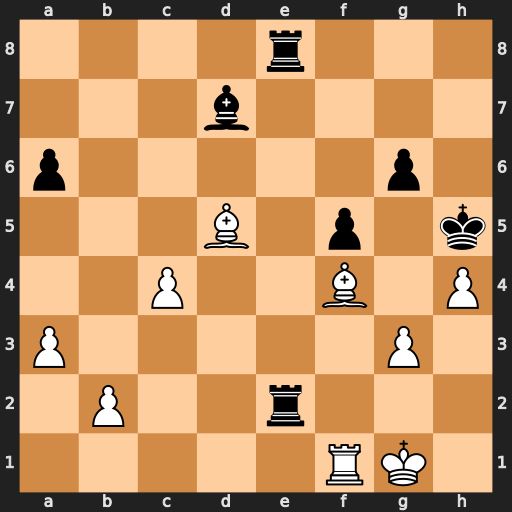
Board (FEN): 4r3/3b4/p5p1/3B1p1k/2P2B1P/P5P1/1P2r3/5RK1
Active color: w
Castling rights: -
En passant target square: -
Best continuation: Bf3#